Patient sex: M
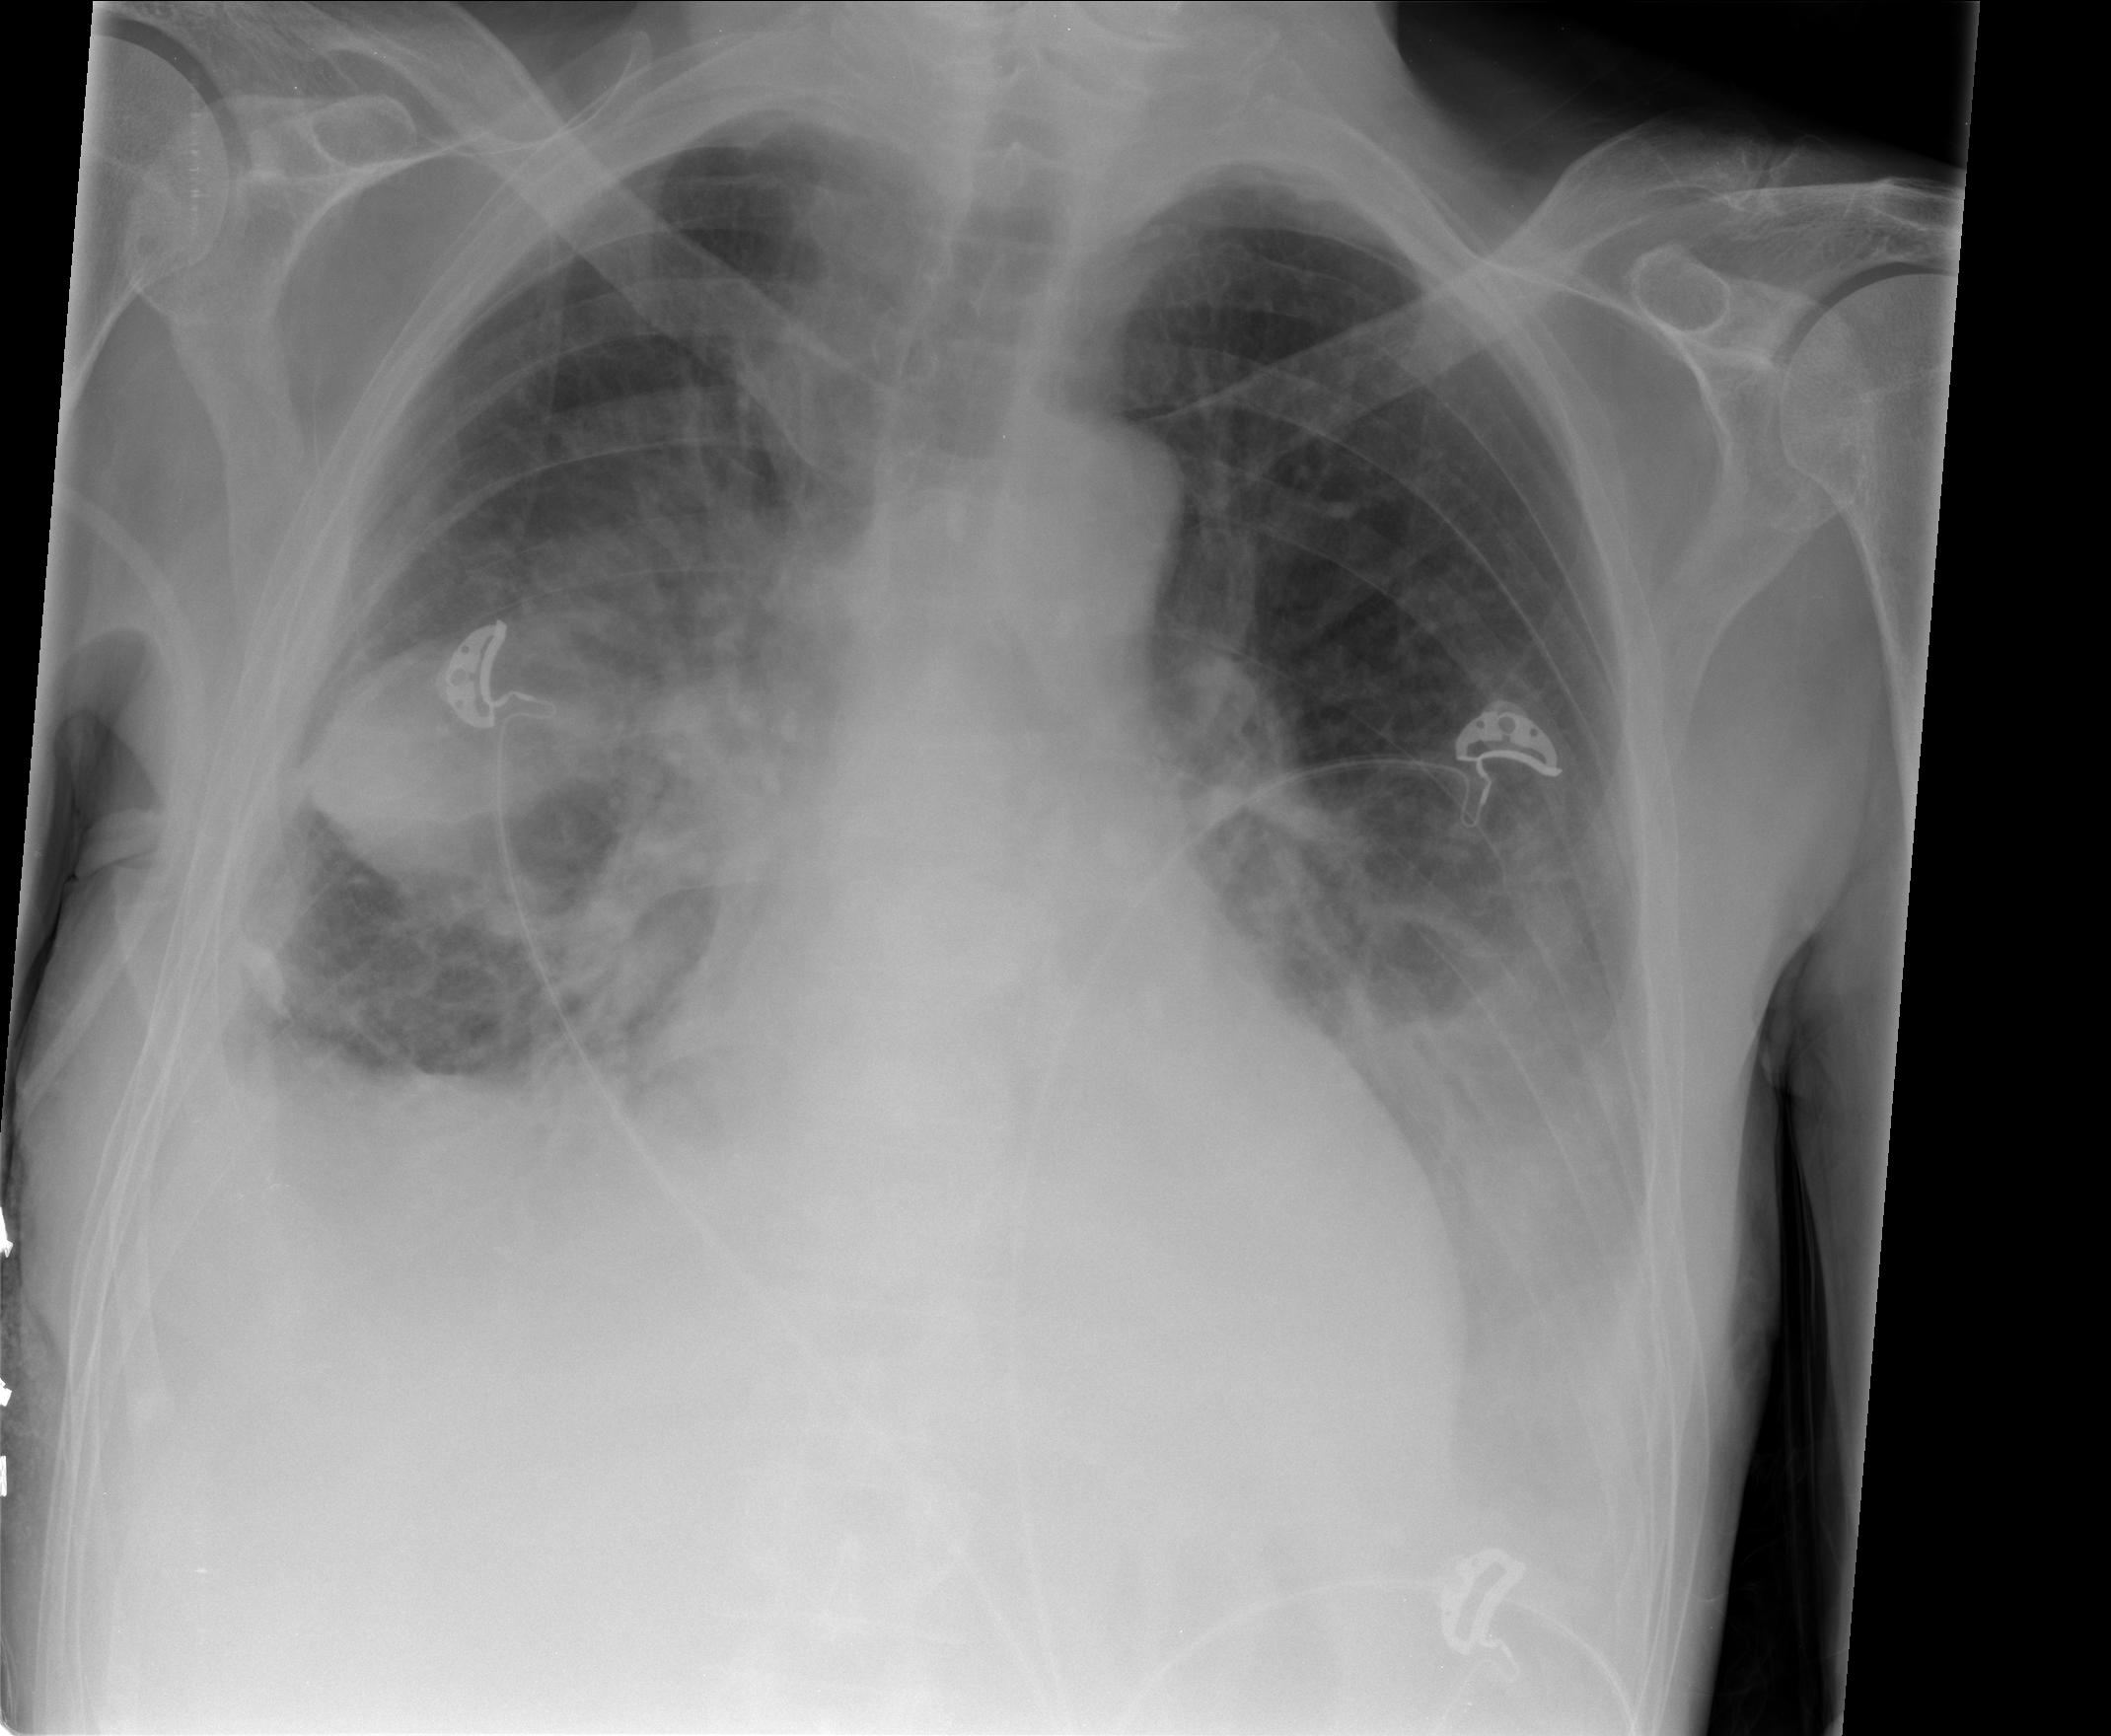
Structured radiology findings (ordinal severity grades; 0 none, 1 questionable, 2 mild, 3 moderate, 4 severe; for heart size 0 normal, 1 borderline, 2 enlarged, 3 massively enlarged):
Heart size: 2
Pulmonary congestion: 2
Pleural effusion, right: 2
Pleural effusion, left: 3
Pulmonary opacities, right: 2
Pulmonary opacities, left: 2
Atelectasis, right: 2
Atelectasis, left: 2